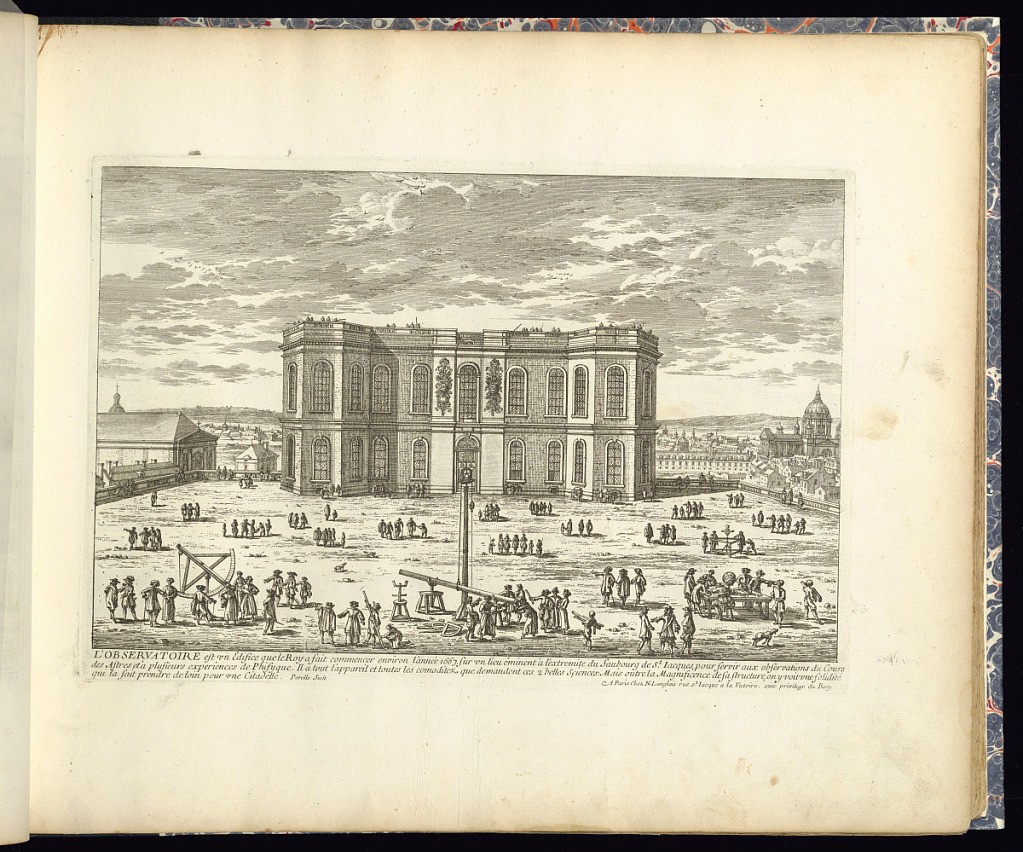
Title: L’OBSERVATOIRE
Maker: Gabriel Perelle, French, 1604–1677
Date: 1667–1703
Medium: Etching on laid paper
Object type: Print
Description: View of the Paris Observatory with telescopes, measuring devices, armillary globe, and figures in the foreground. Figures with telescopes on the roof of the observatory. The cityscape of Paris in the background. The plate is signed and titled with a description.